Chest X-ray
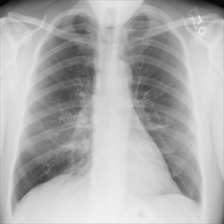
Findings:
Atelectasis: negative
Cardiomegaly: negative
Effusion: negative
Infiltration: negative
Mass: negative
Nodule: negative
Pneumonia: negative
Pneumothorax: negative
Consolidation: negative
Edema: negative
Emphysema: negative
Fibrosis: negative
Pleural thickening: positive
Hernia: negative